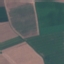
Land use / land cover class: AnnualCrop